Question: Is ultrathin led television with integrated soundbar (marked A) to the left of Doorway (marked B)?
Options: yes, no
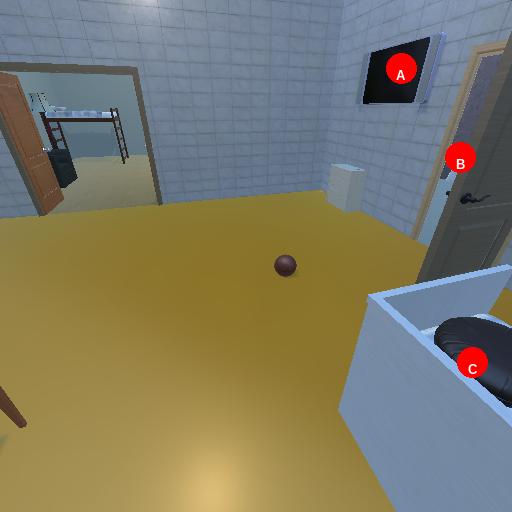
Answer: yes